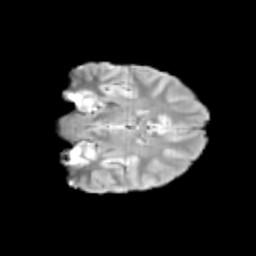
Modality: T2w
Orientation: coronal
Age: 12
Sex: male
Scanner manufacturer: siemens
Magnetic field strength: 3 T
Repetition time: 3.8 s
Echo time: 0.07 s